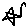
Label: star